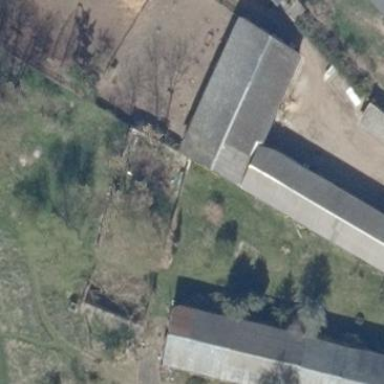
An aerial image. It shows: Farm building.